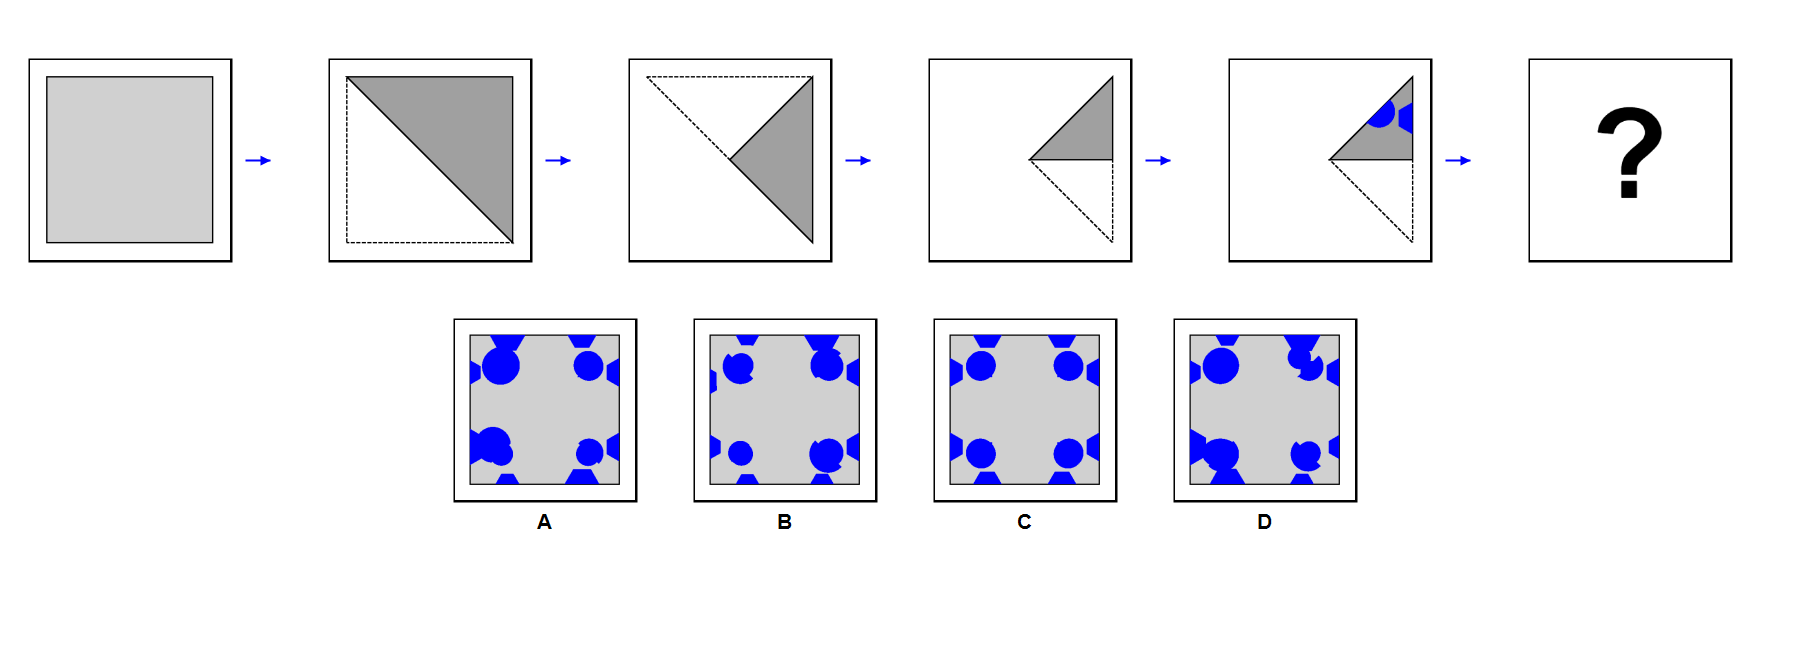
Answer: C